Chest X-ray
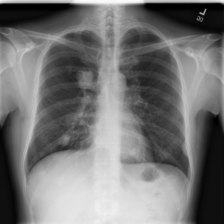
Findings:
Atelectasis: negative
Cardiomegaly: negative
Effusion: negative
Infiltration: negative
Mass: negative
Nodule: positive
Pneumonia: negative
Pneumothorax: negative
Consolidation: negative
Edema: negative
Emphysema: negative
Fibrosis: negative
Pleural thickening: negative
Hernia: negative